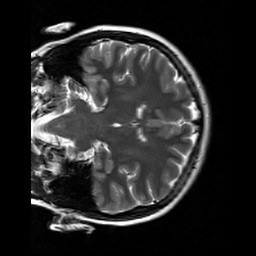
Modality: T2w
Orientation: coronal
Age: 23
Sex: female
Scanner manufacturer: siemens
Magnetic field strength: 3 T
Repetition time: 7 s
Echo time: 0.09 s